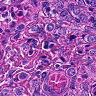
Metastatic tissue present: yes